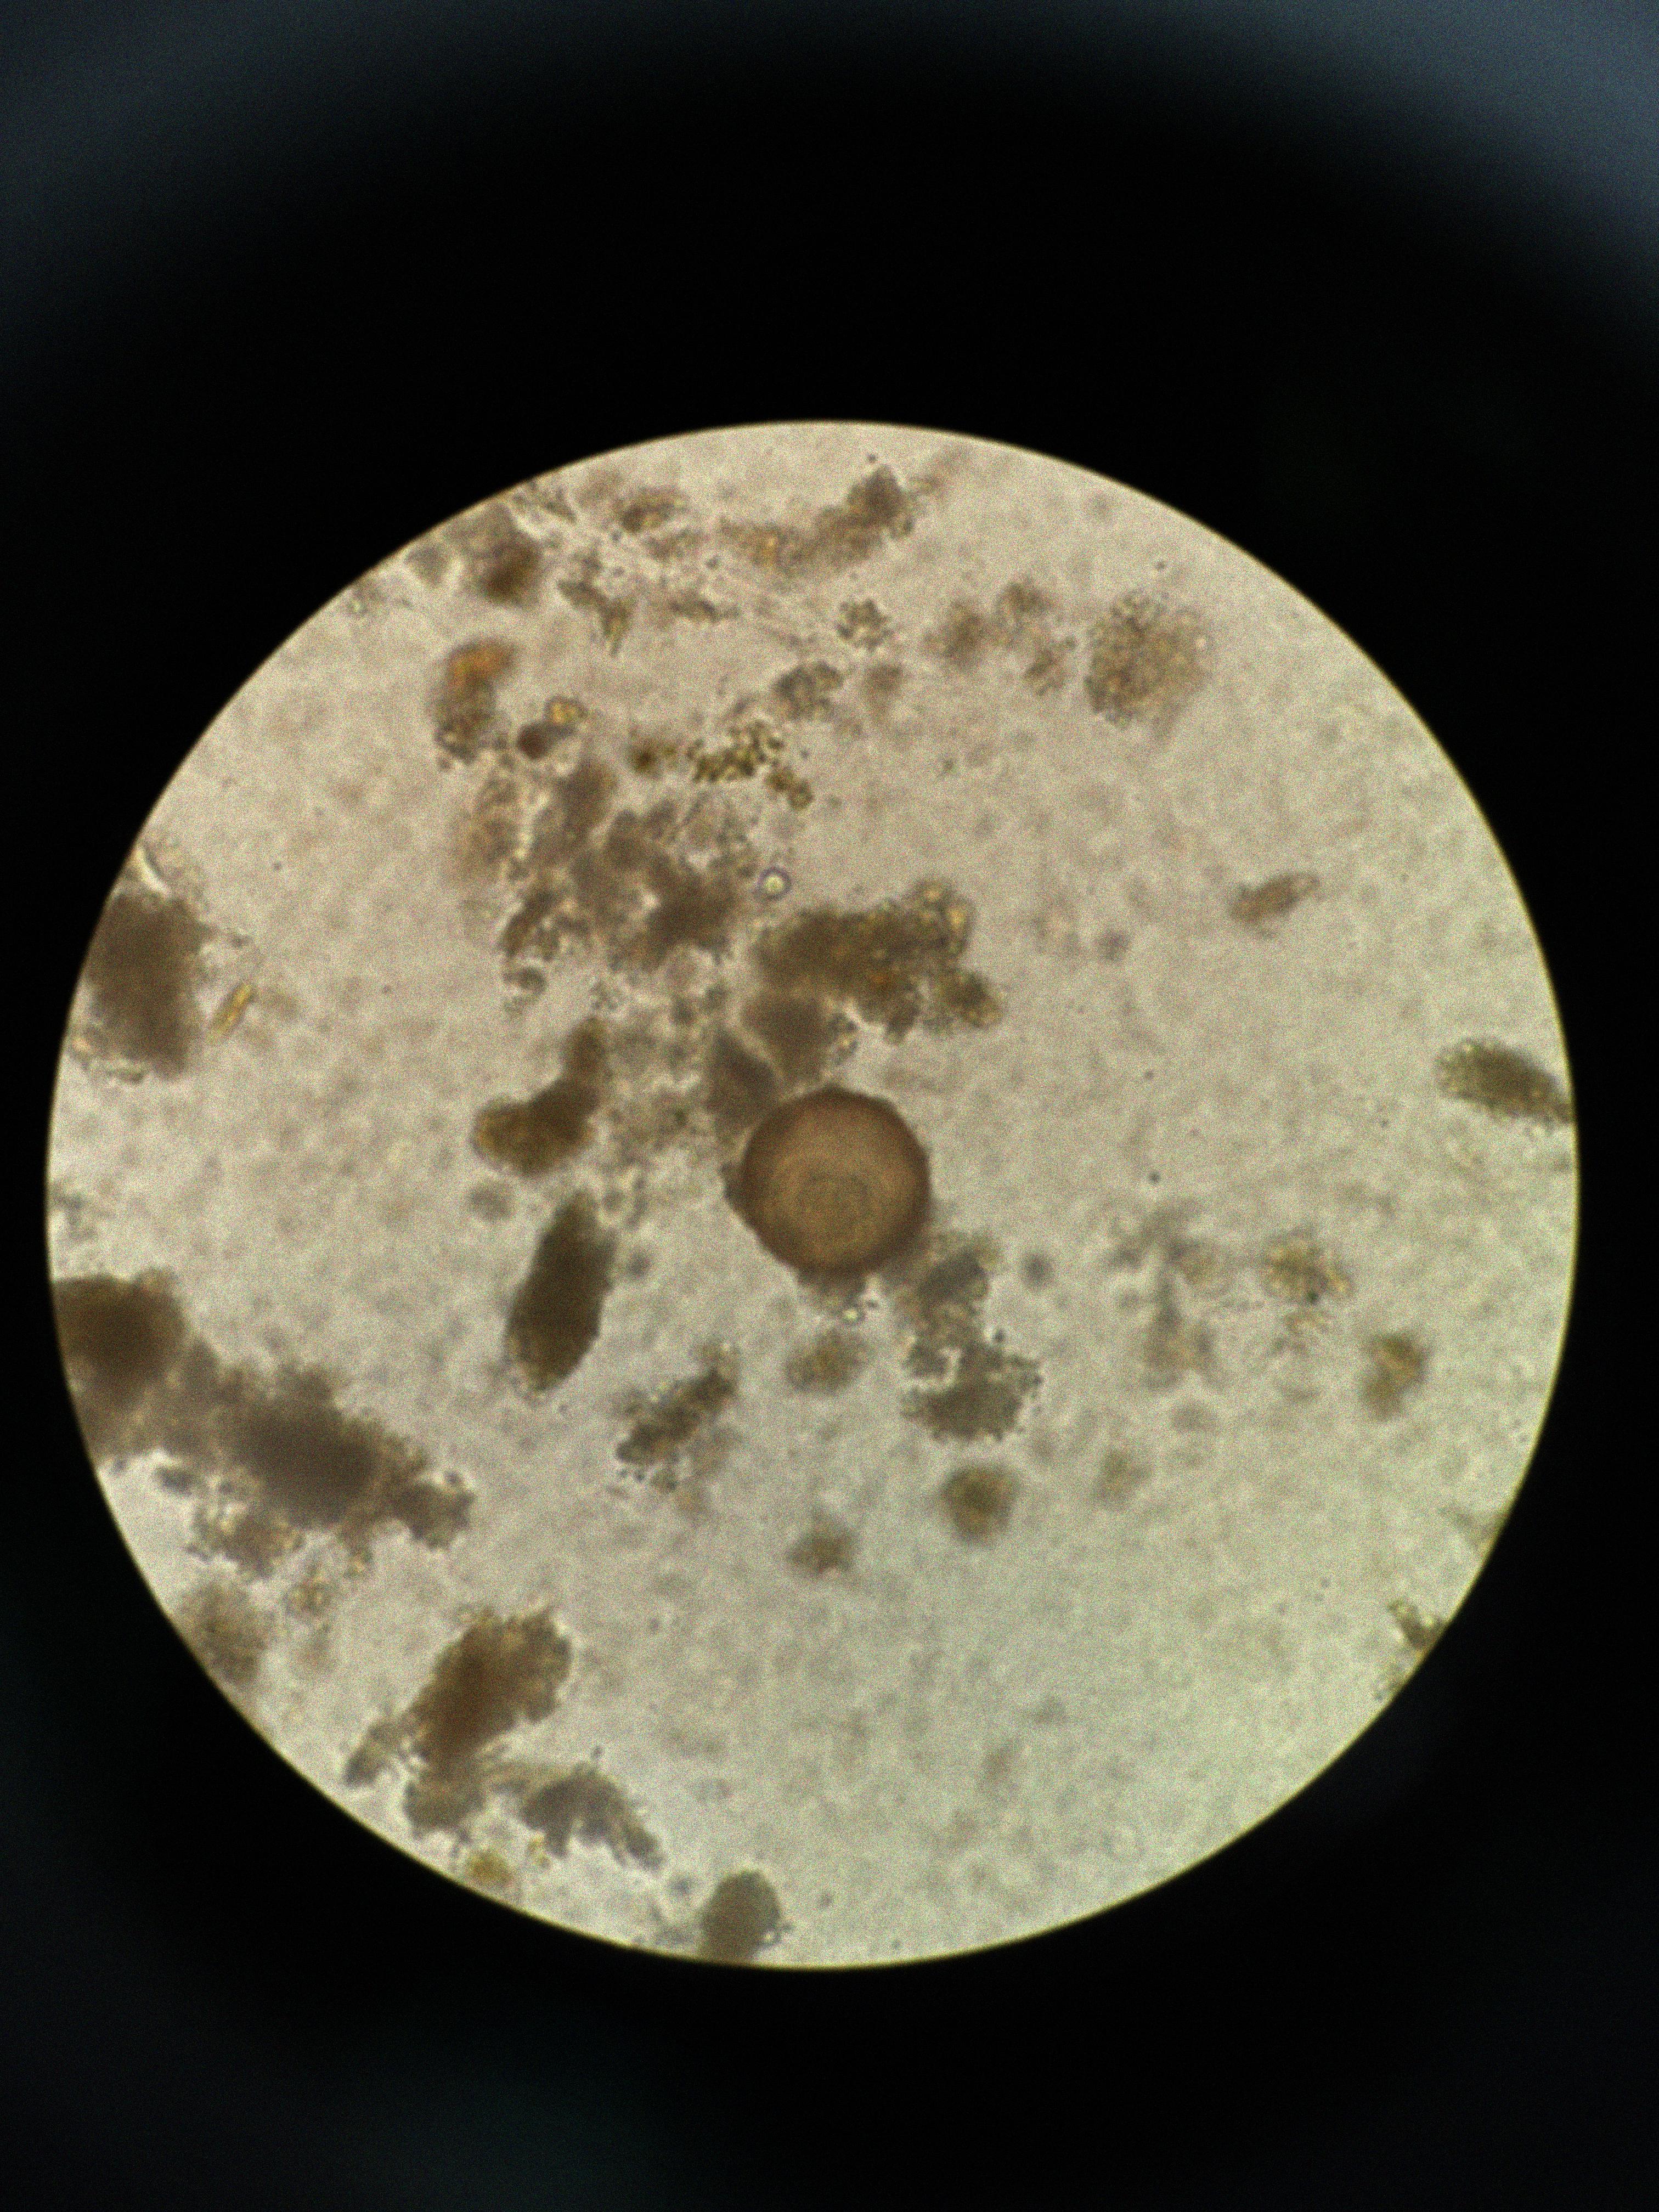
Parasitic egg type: Hymenolepis diminuta